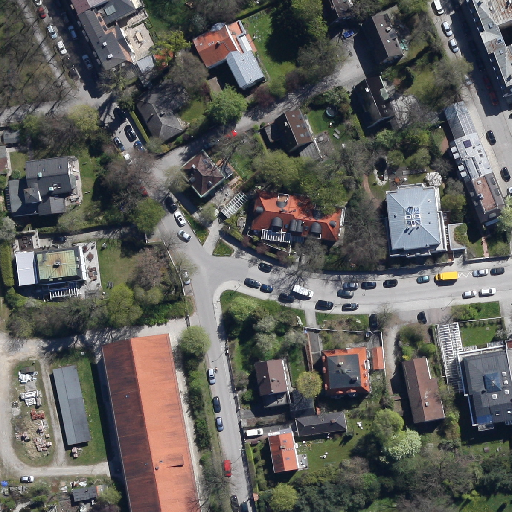
Referring expression: building along the road